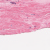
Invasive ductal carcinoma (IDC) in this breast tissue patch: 0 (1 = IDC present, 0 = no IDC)